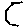
Label: hexagon